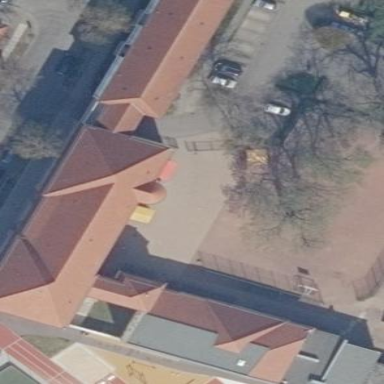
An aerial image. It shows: School.